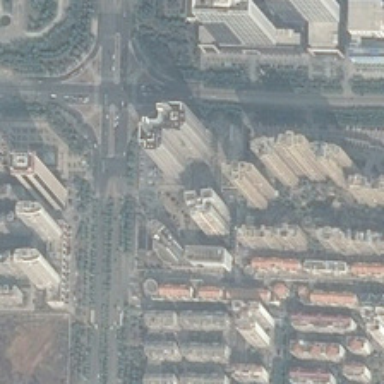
Many buildings and some green trees are near a crossroads in a commercial area .